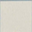
Piece: xx